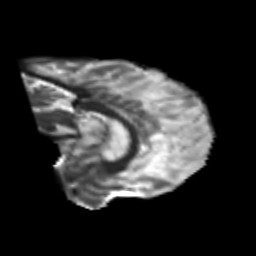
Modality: T2w
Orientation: sagittal
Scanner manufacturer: siemens
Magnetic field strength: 3 T
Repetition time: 6.8 s
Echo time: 0.093 s